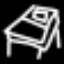
Label: bed